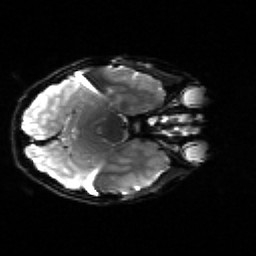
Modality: sbref
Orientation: axial
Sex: male
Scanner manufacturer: siemens
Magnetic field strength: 3 T
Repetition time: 5 s
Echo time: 0.071 s